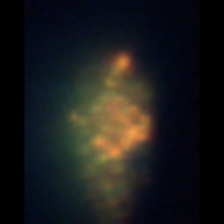
Taxon: Unknown_detritus
Group: Unknown